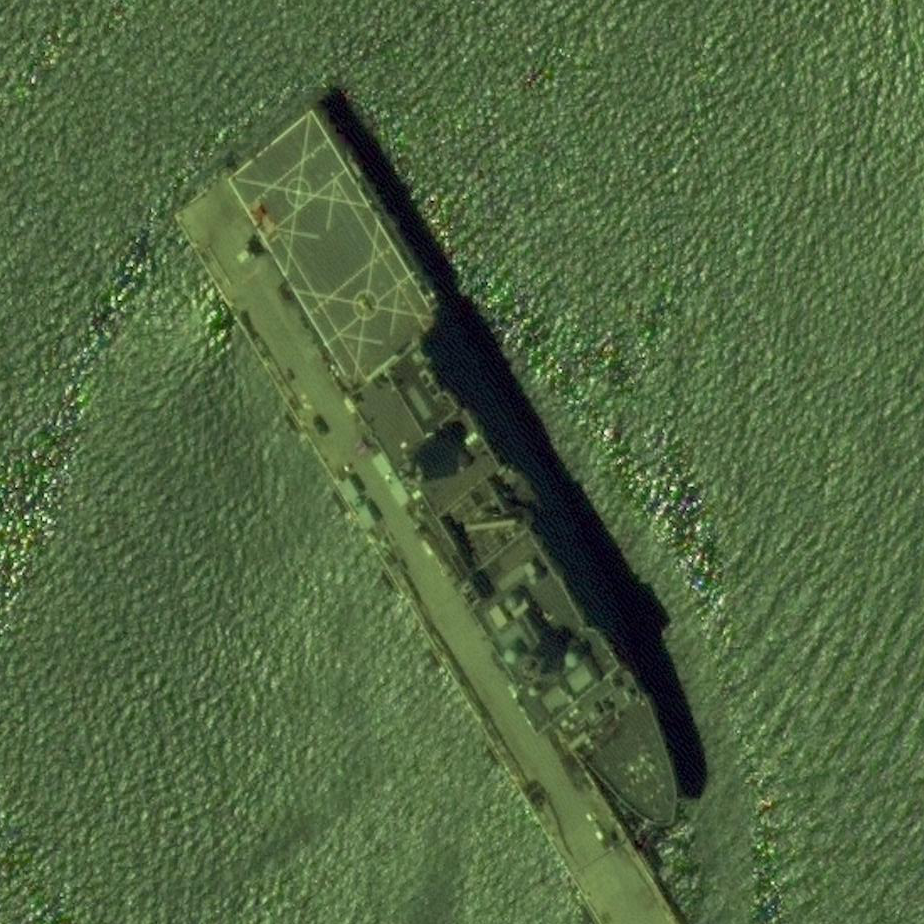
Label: combat